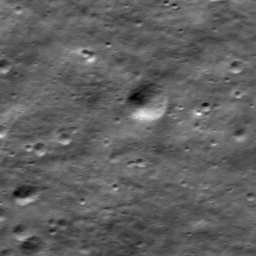
Host type: hard_negative
Lunar coordinates: latitude -64.155, longitude -5.734